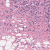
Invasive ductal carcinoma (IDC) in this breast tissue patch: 1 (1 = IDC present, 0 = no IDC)